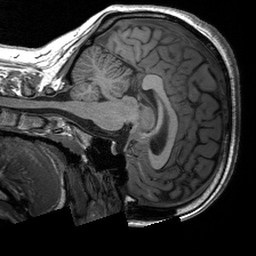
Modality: T1w
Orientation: sagittal
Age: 35
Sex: female
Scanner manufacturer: siemens
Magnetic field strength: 3 T
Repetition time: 2.3 s
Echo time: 0.00233 s